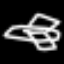
Label: airplane